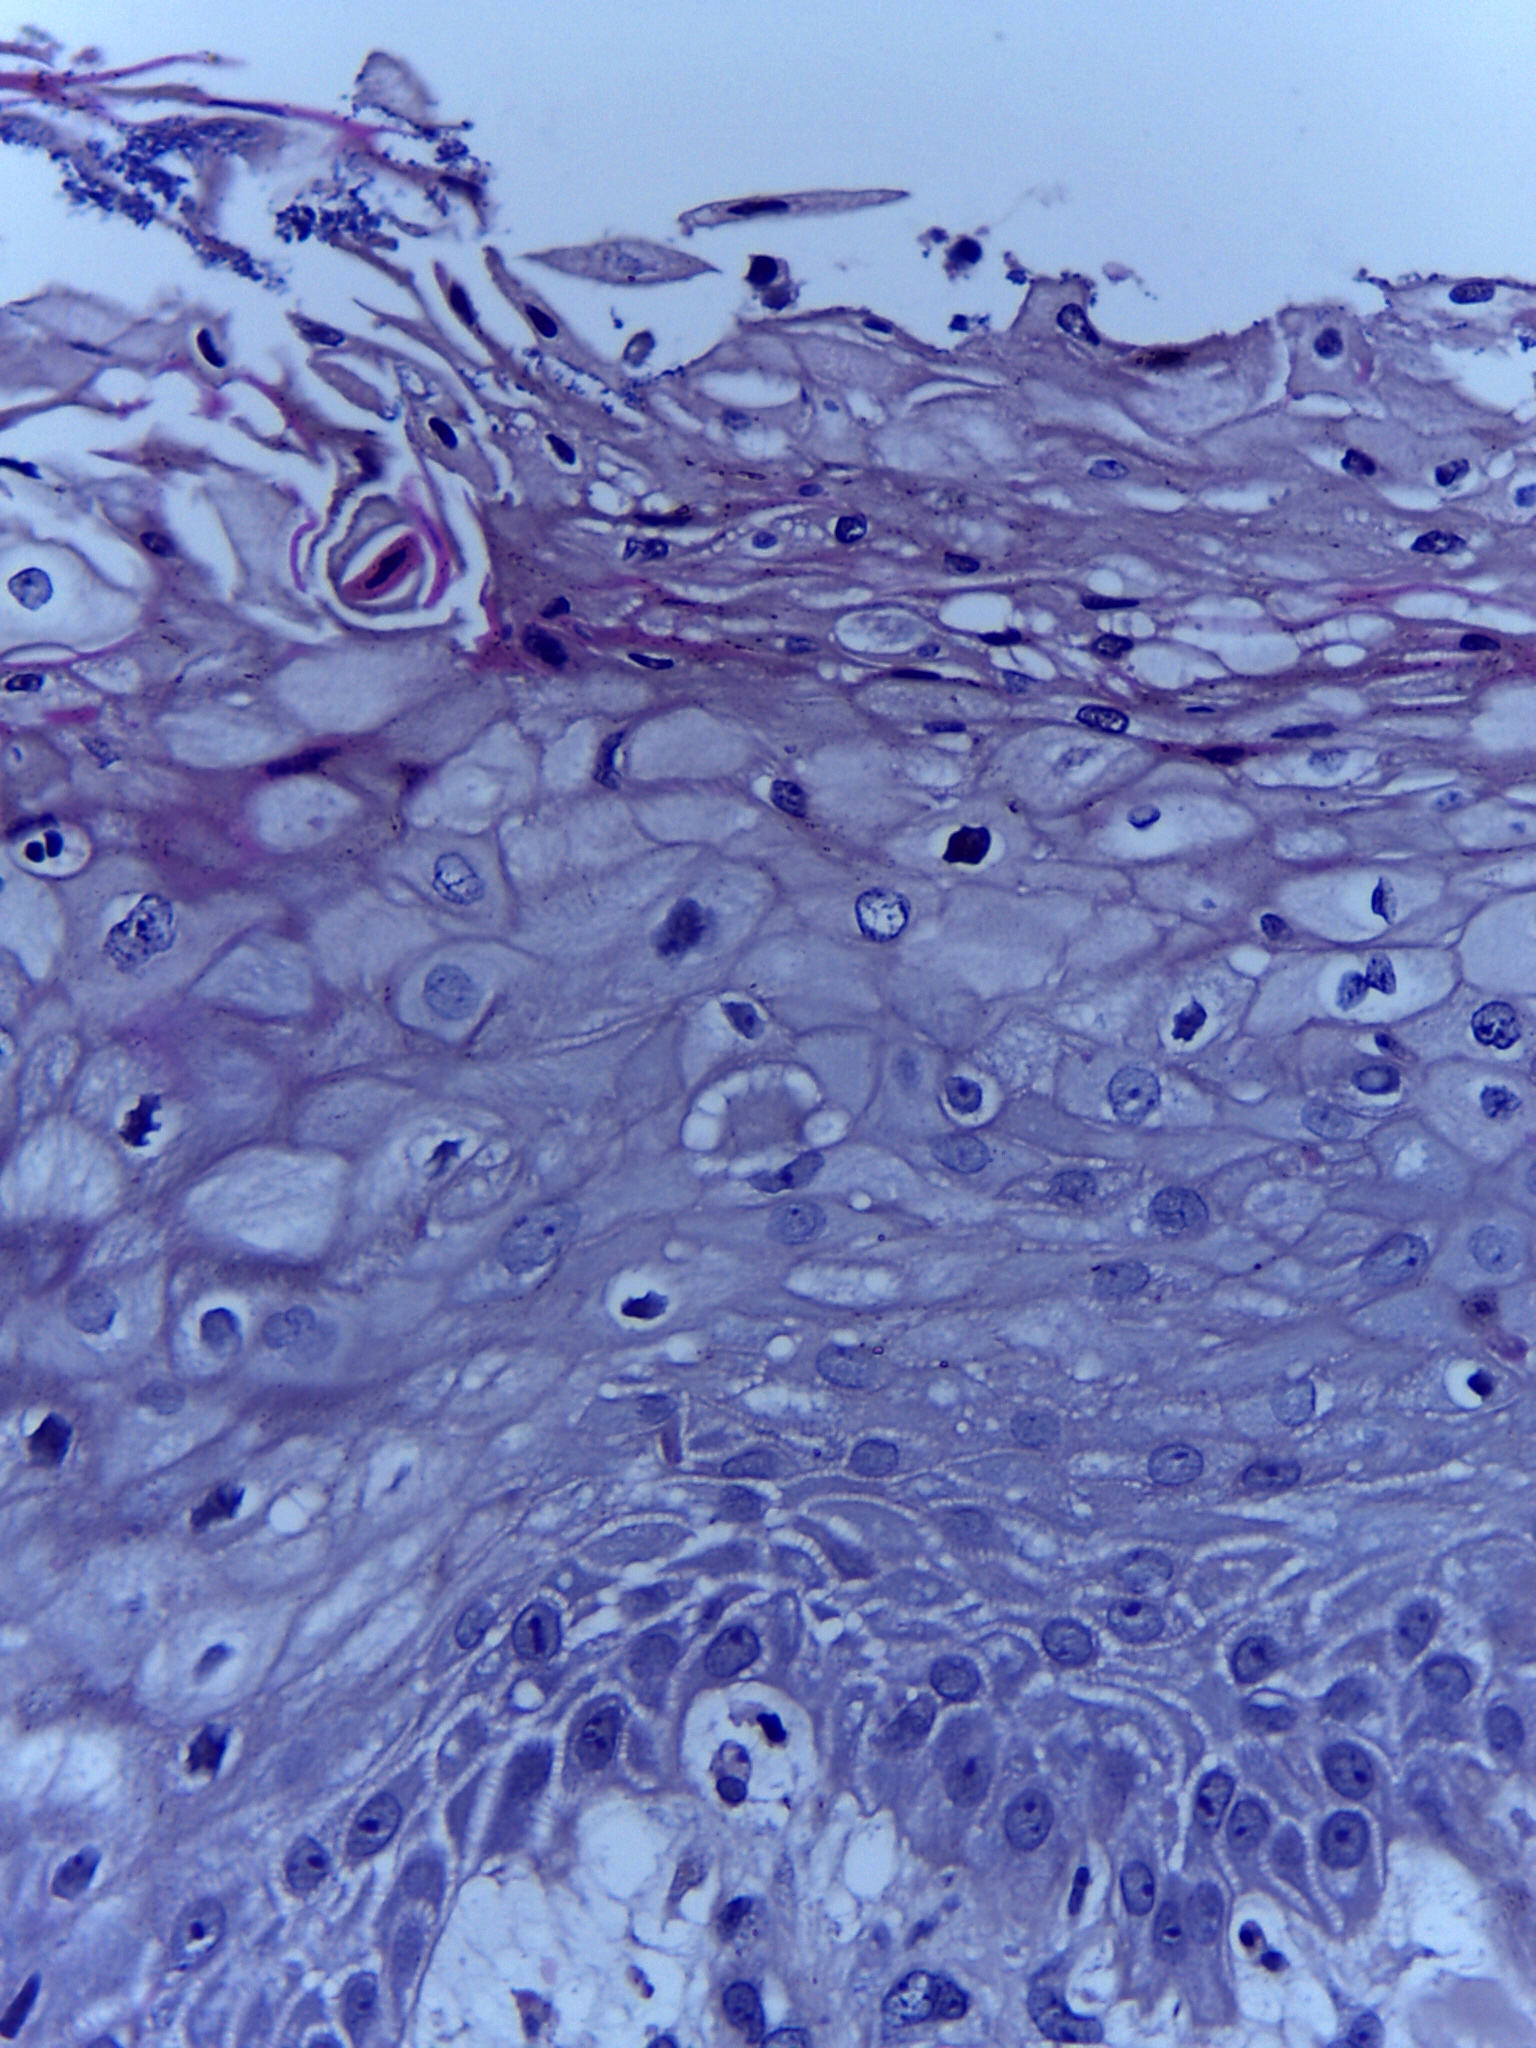
Diagnosis: OSCC